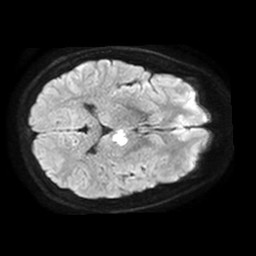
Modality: TRACE
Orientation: axial
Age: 30
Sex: female
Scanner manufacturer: philips
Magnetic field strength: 1.5 T
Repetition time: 3.4 s
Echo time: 0.06922 s